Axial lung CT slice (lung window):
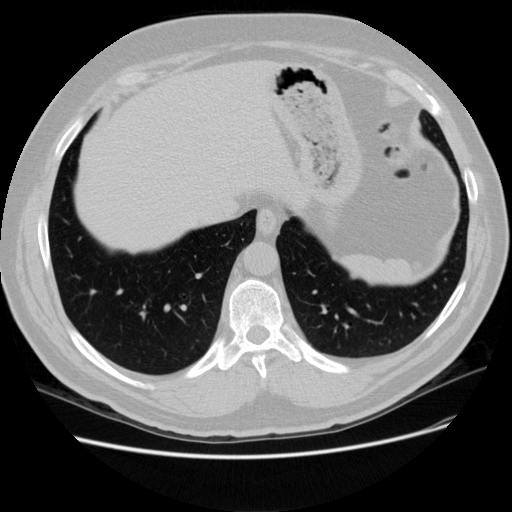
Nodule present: no